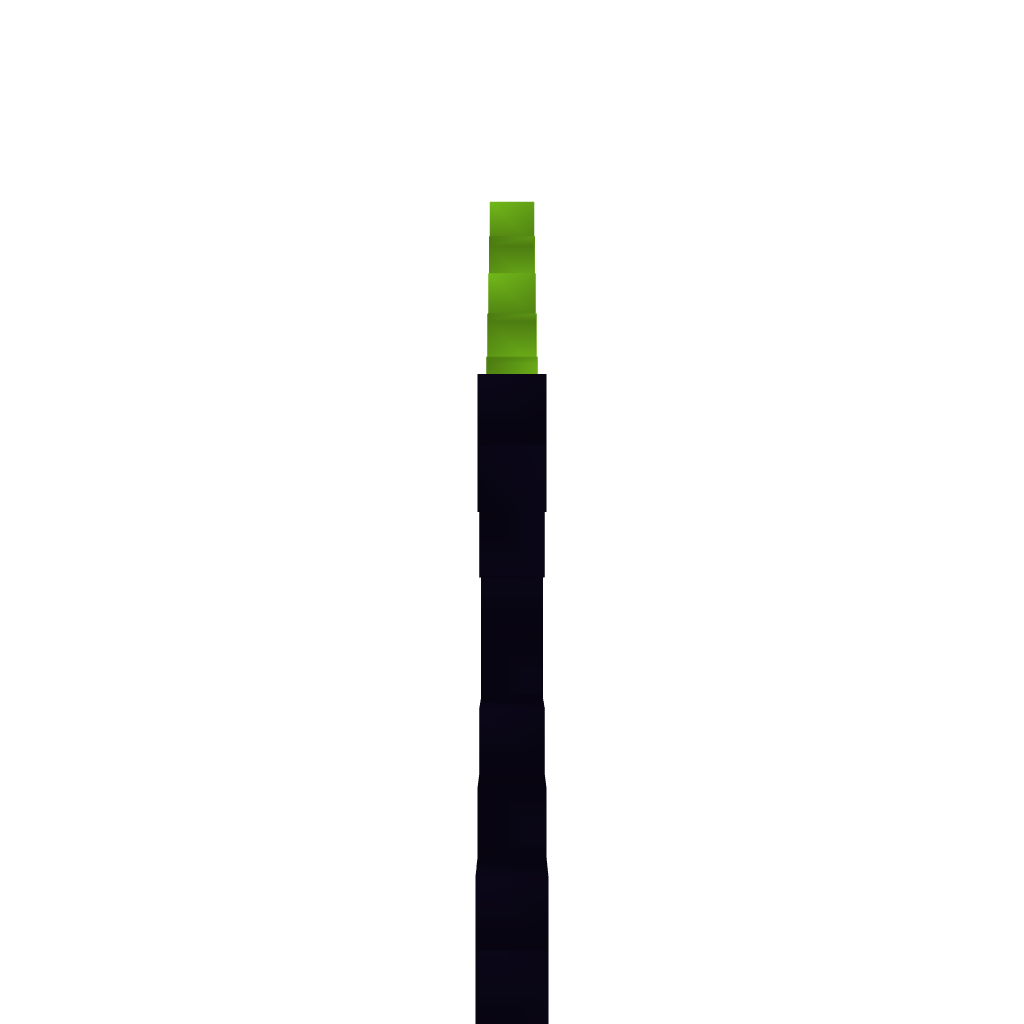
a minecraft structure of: Emerald Sword